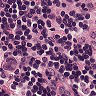
Metastatic tissue present: no